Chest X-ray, AP view. Patient: 28 years old, sex M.
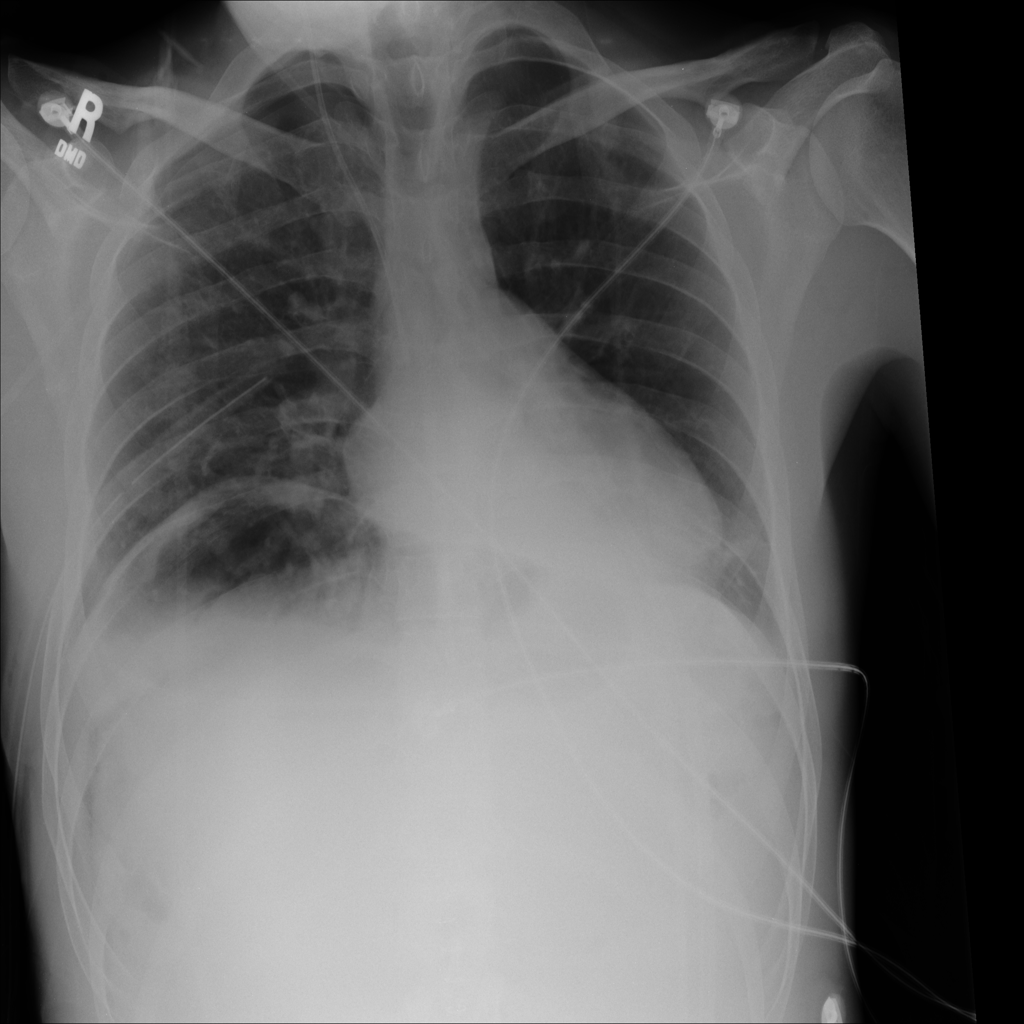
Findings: Atelectasis, Pneumothorax